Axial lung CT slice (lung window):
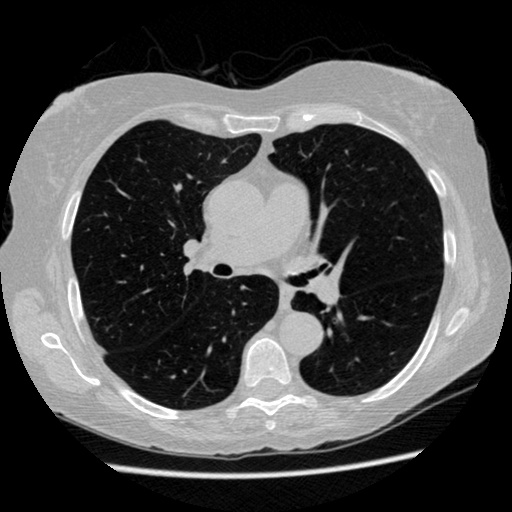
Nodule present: no